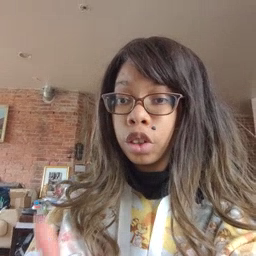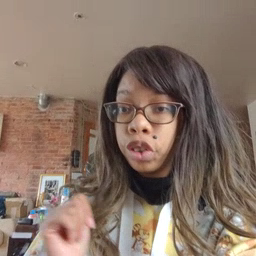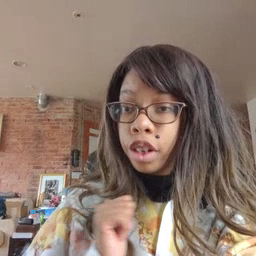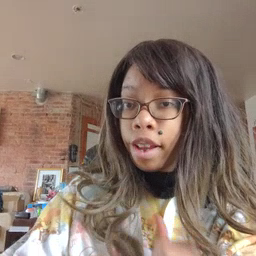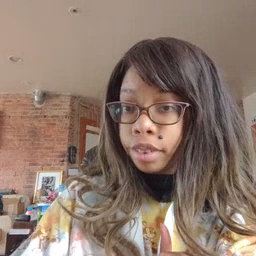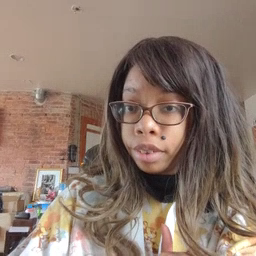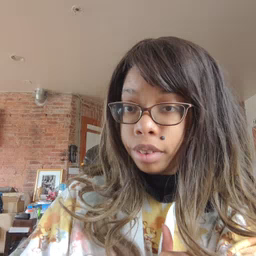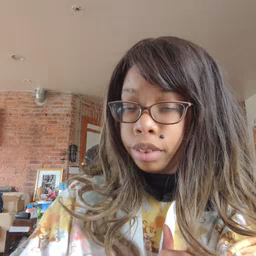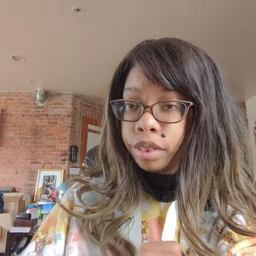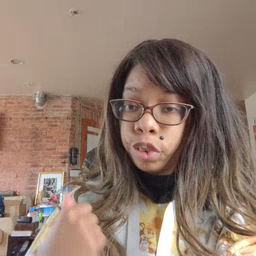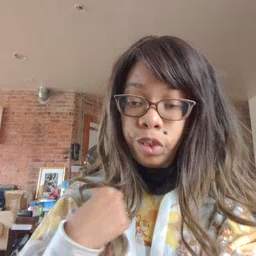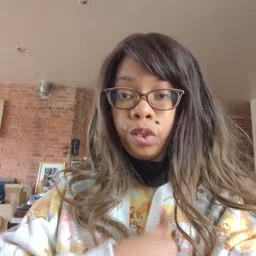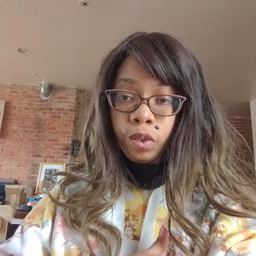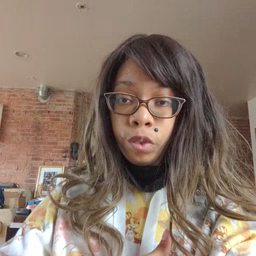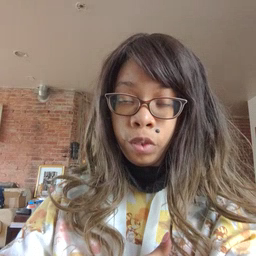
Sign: jacket